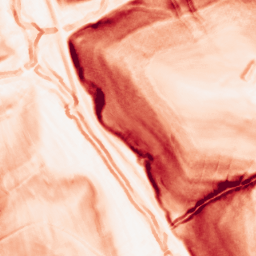
Category: morphological
Decomposition family: morphological_gradient
Decomposition parameters: size: 3
shape: diamond
Upsampling method: sinc_hamming
Upsampling parameters: scale: 2
kernel_size: 4
Upsampling scale: 2